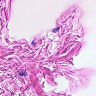
Metastatic tissue present: no